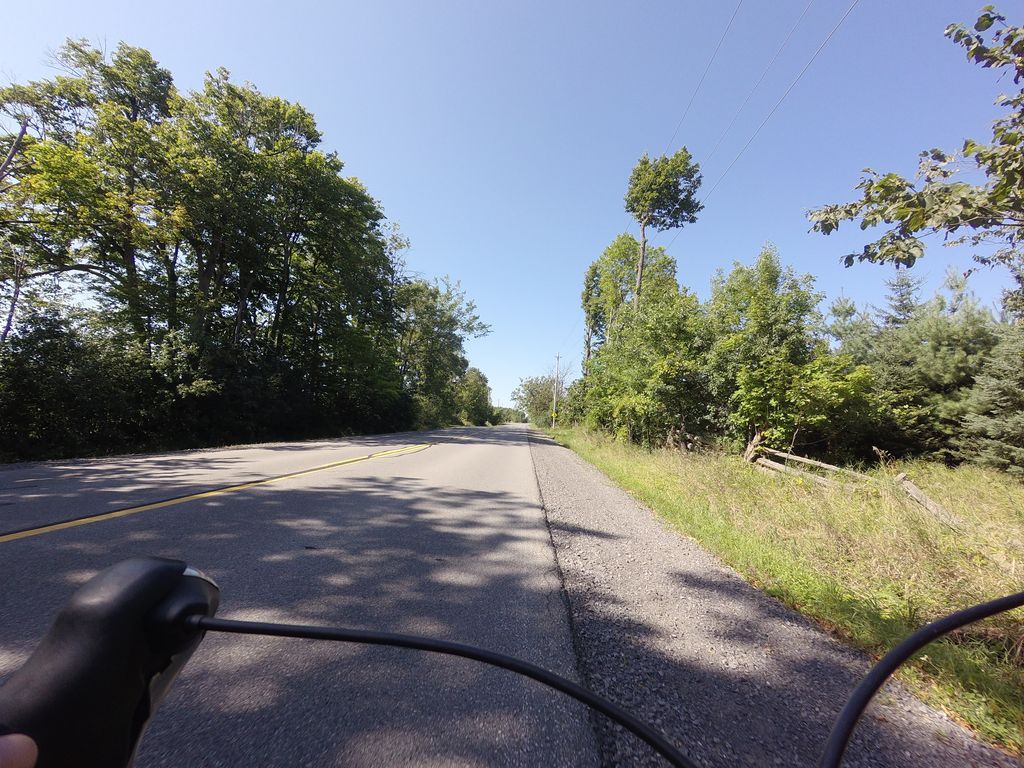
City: ottawa-gatineau